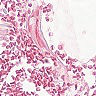
Metastatic tissue present: no